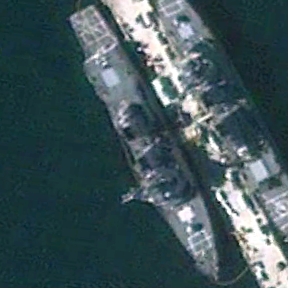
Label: destroyer